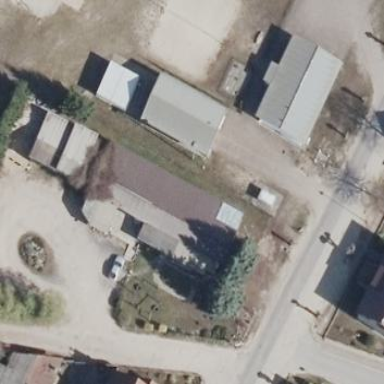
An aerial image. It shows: Detached building.